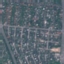
Label: Residential